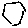
Label: hexagon